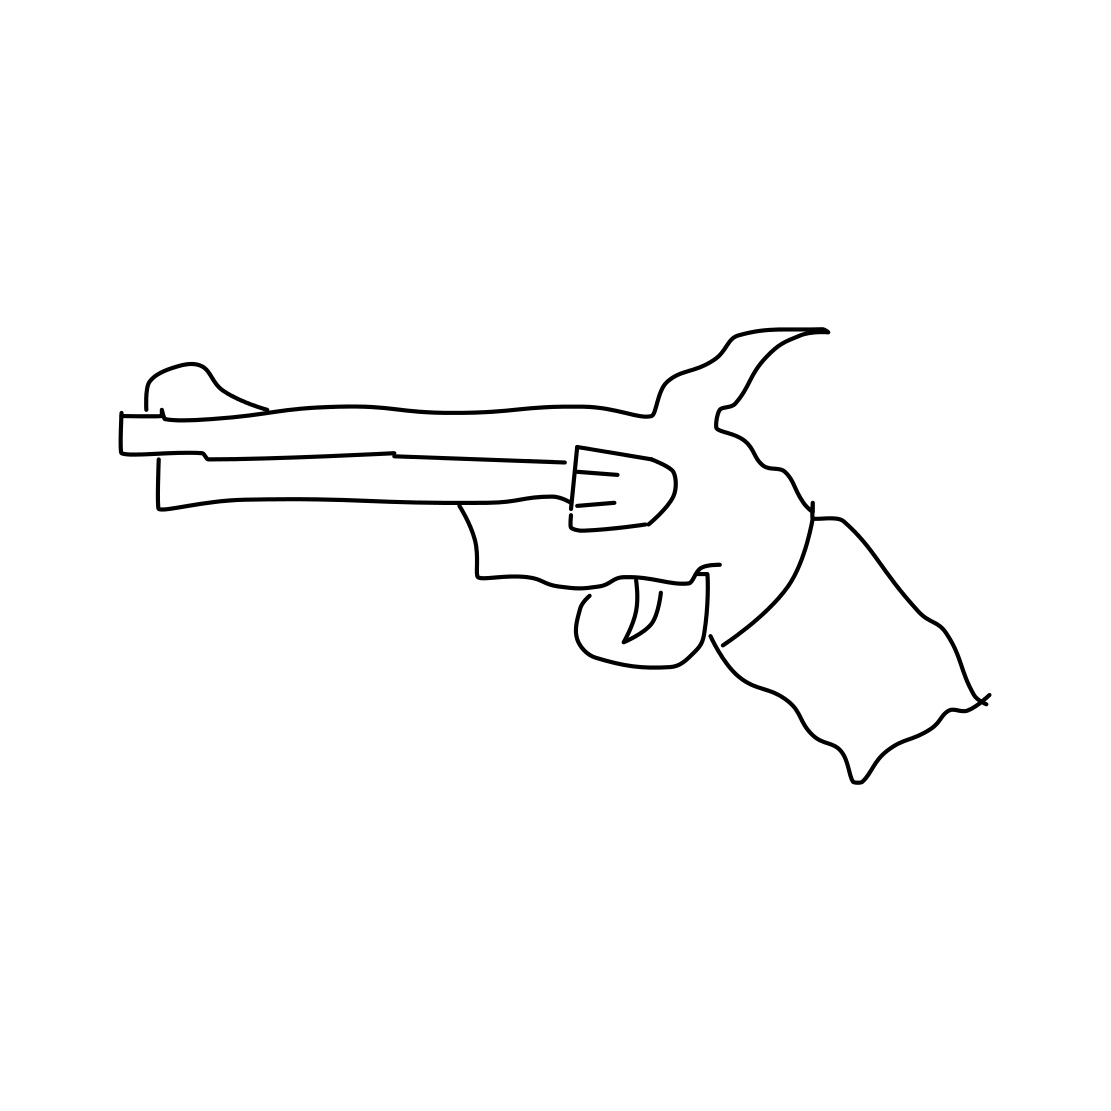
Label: revolver